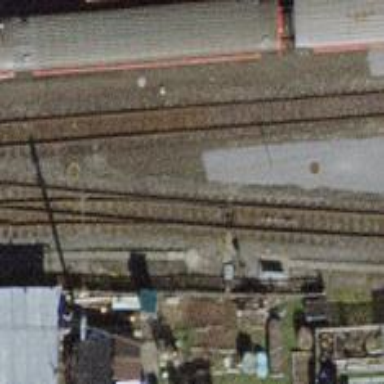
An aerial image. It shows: Narrow-gauge railway track with one electrified contact line.